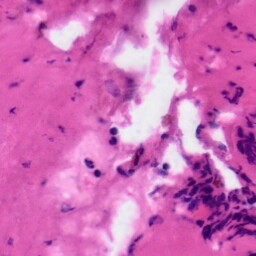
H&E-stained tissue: Tonsil